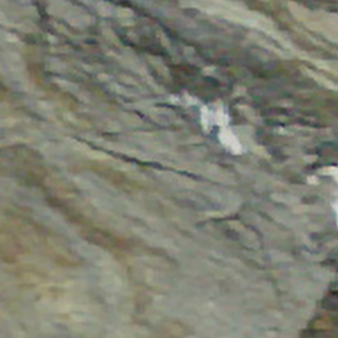
Label: other